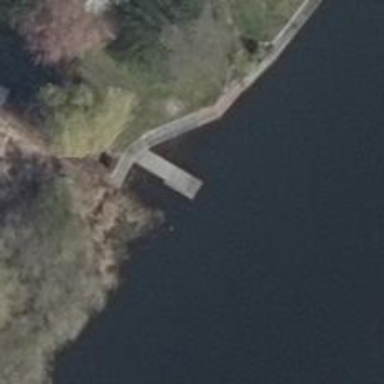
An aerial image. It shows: Man-made pier.